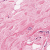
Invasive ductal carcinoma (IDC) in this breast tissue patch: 0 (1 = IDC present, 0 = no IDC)